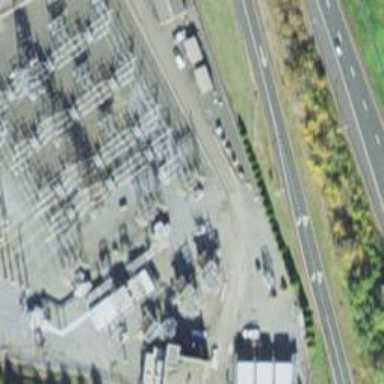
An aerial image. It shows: Switch used for power control.